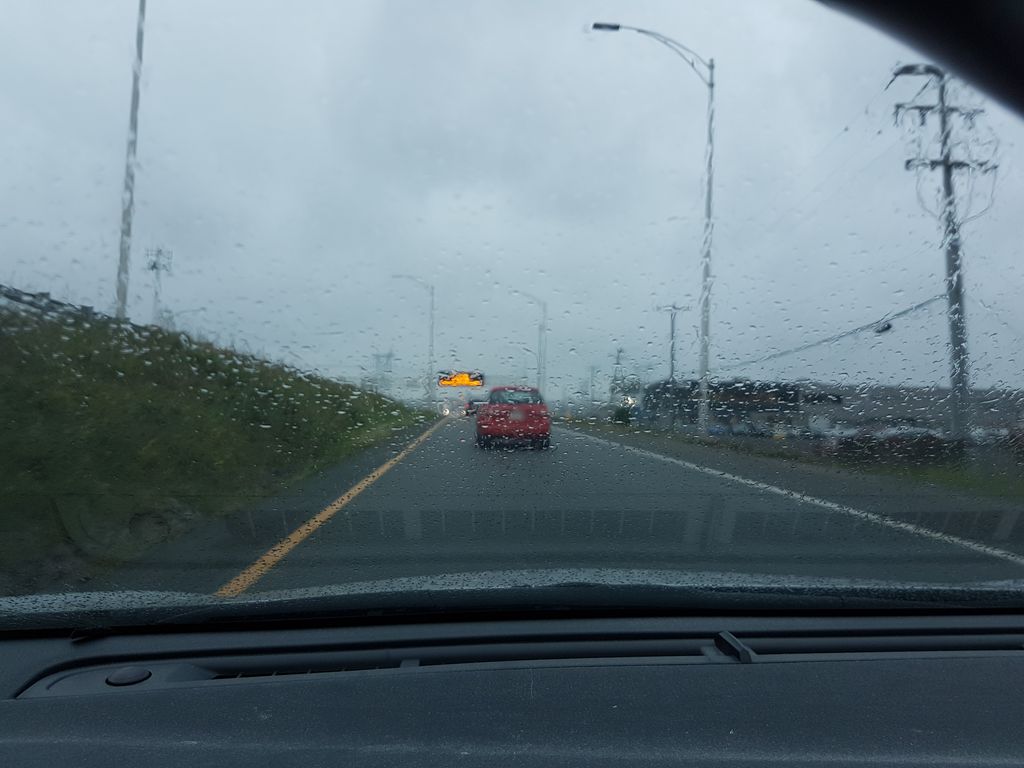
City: quebec_city